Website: macys
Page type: newsletter-management
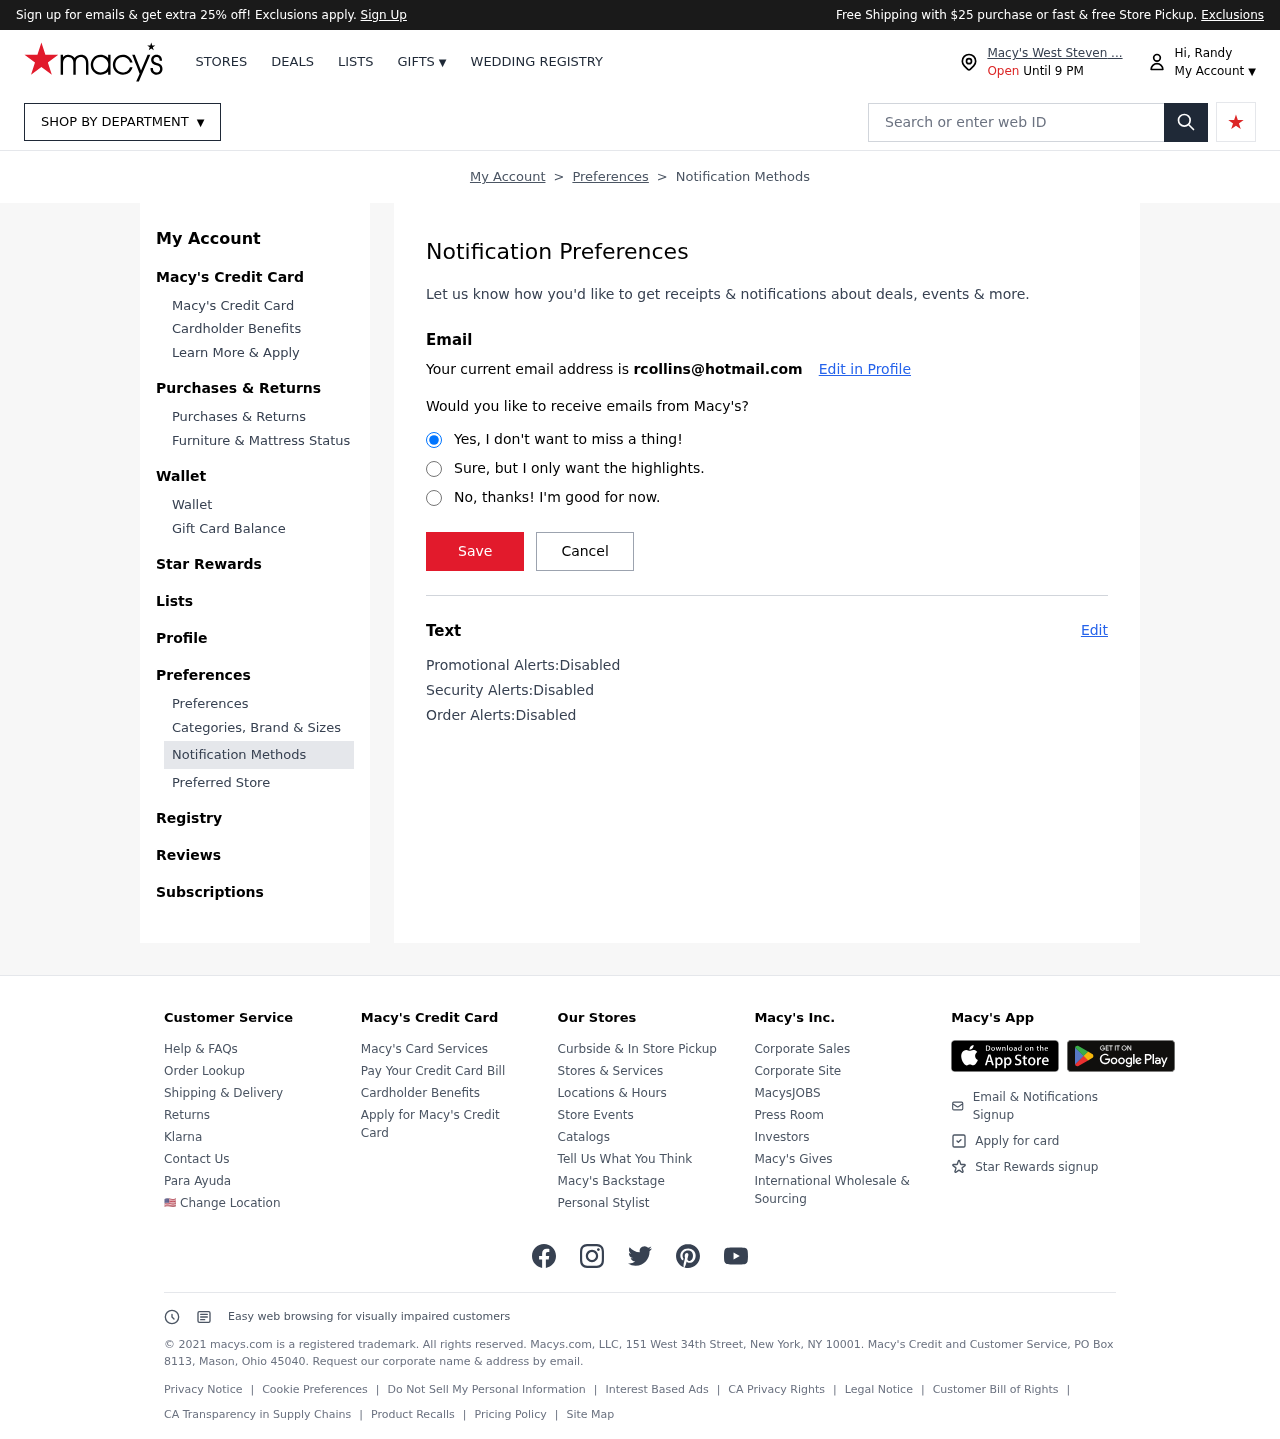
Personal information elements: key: PII_EMAIL
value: rcollins@hotmail.com
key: PII_FIRSTNAME
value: Hi, Randy
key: PII_LOCATION1_CITY
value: Macy's West Steven ...
Search elements: key: HEADER_SEARCH
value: Search or enter web ID